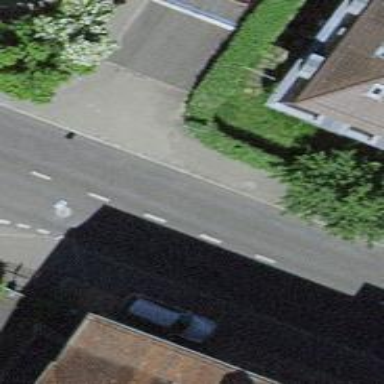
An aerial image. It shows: Kerb serving as barrier.